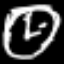
Label: clock